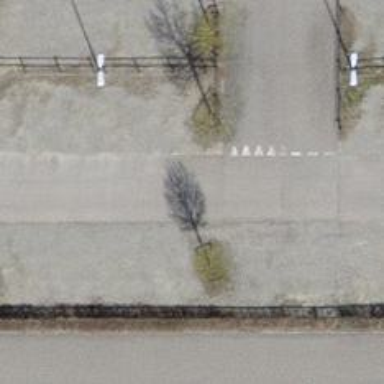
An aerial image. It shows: Parking aisle designated as service road.